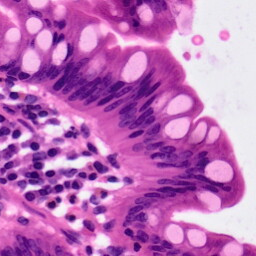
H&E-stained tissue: Pancreatic